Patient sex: M
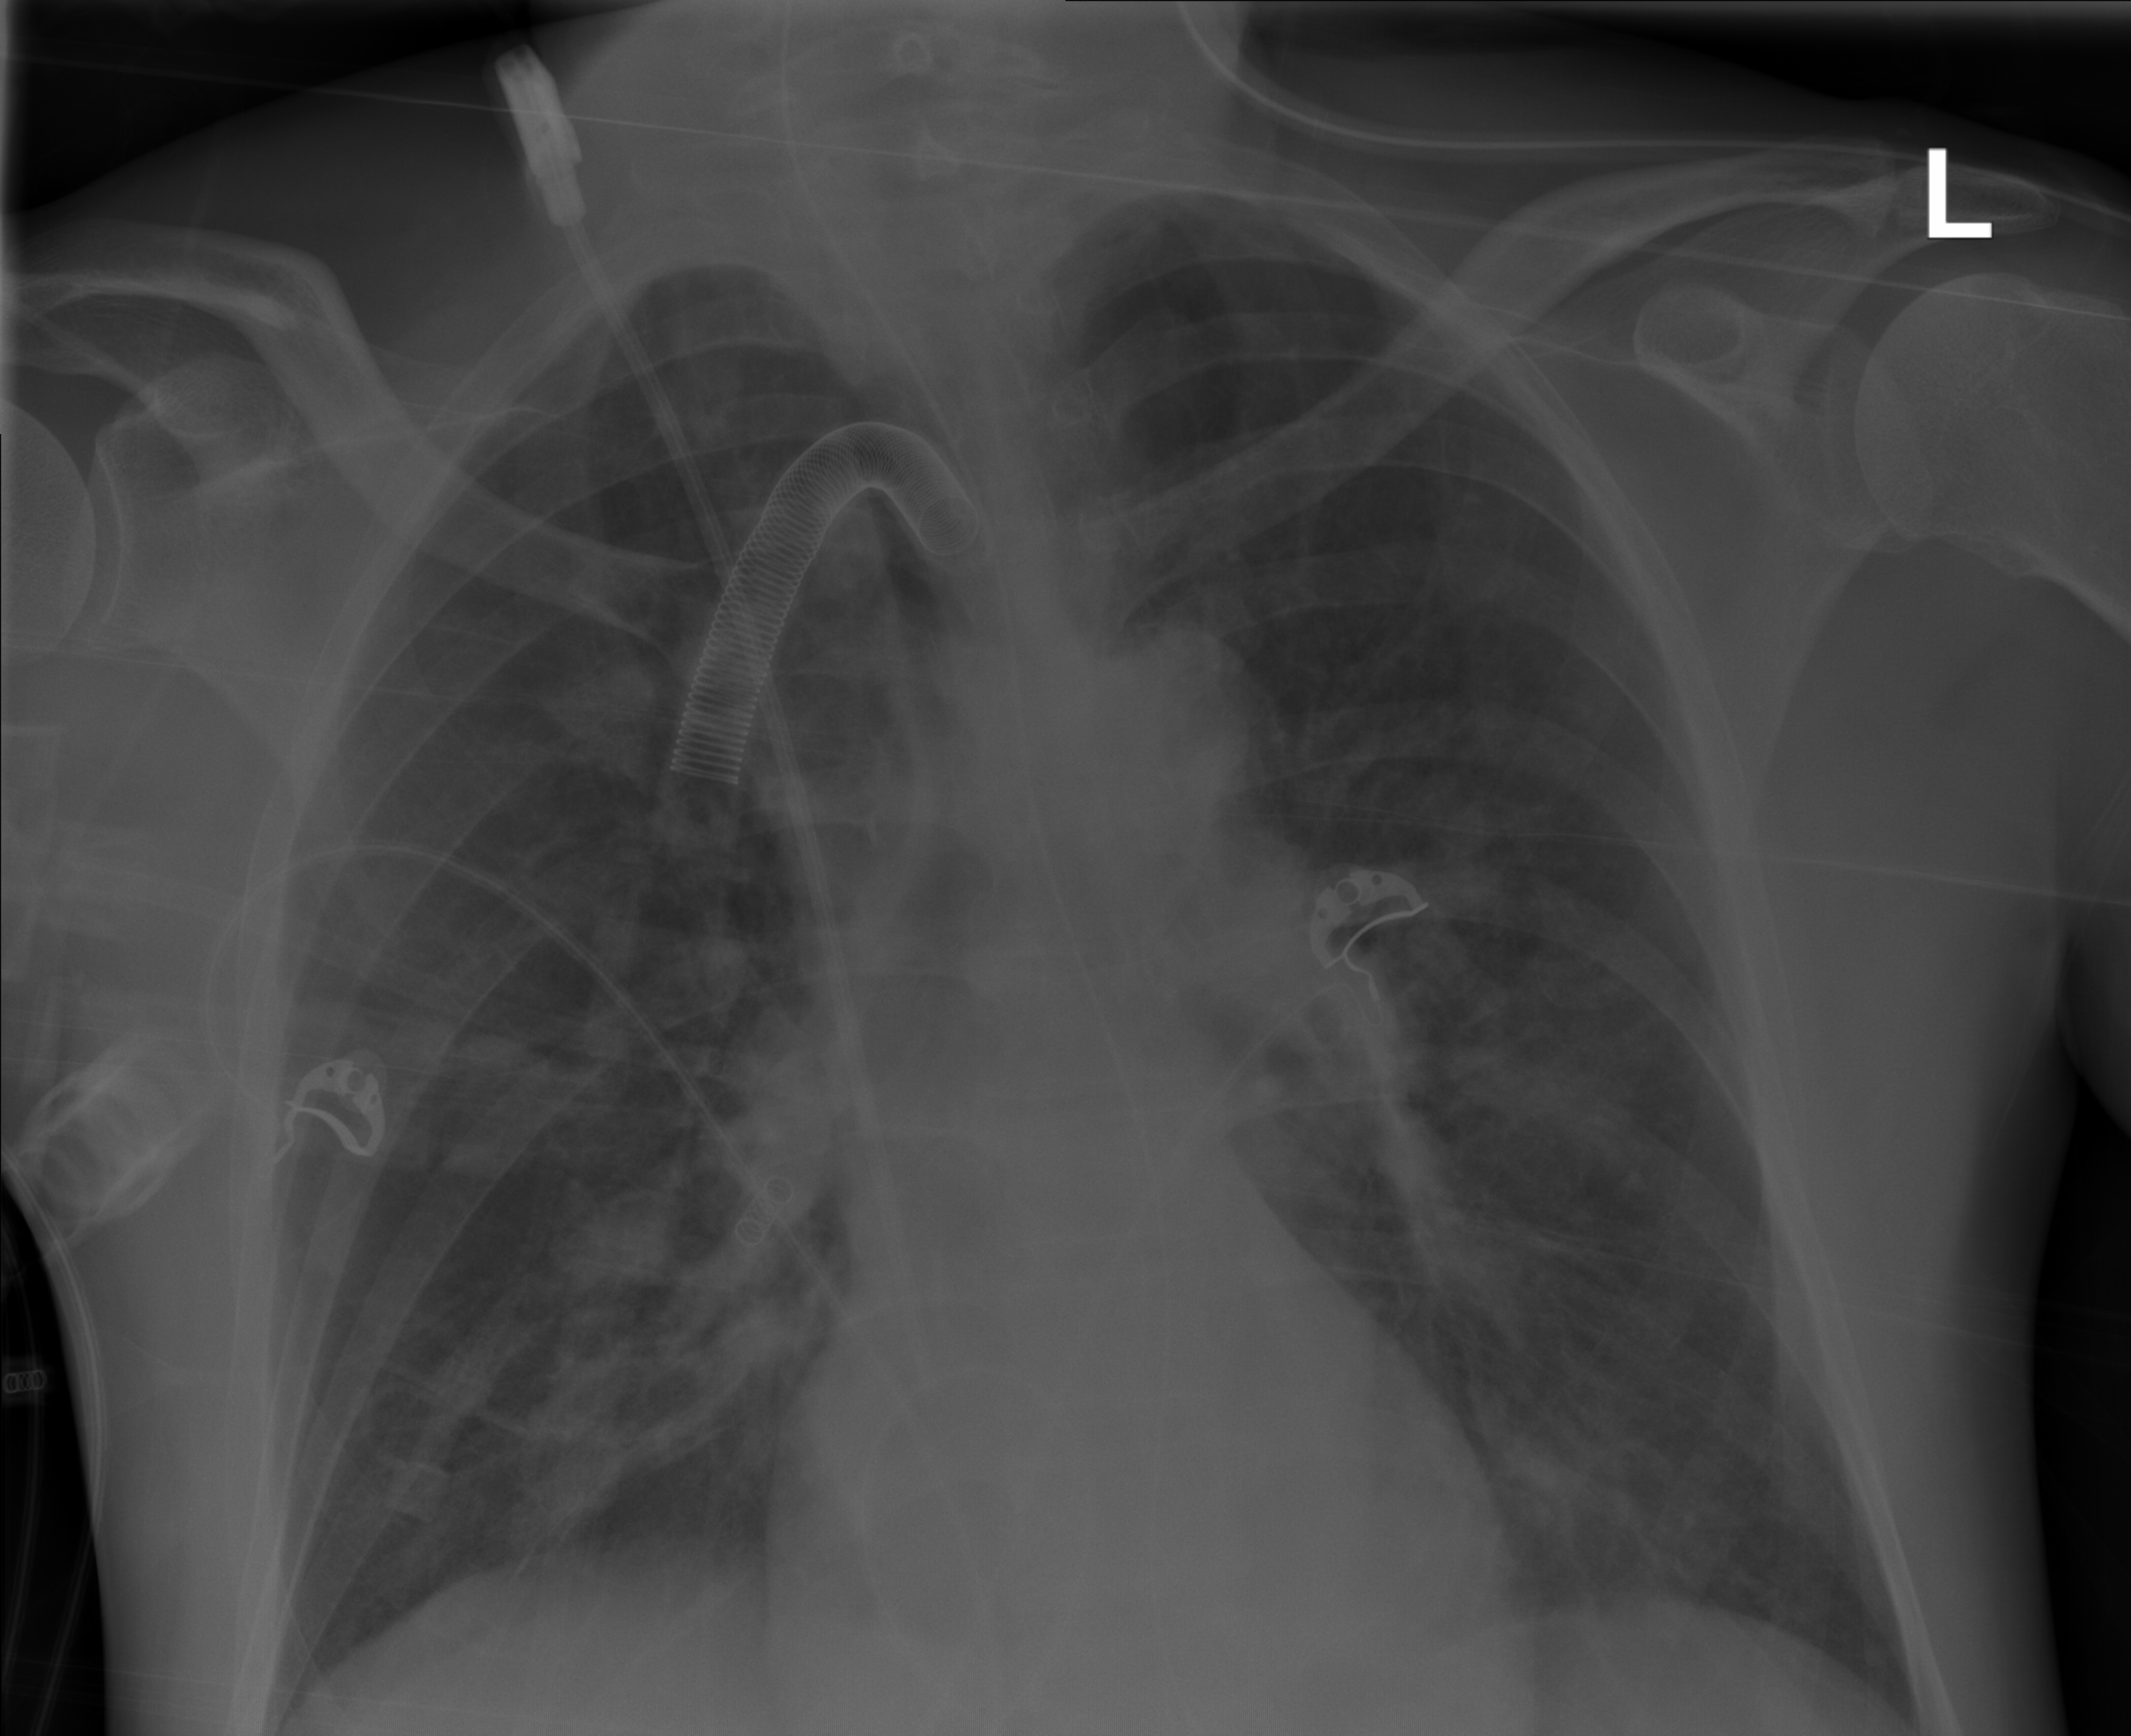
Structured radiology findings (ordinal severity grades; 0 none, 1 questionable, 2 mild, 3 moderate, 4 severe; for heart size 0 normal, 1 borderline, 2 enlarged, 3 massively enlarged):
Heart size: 0
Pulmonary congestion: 0
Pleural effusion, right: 0
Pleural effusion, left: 0
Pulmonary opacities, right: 1
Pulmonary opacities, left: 0
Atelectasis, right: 0
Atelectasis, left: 0